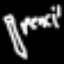
Label: pencil